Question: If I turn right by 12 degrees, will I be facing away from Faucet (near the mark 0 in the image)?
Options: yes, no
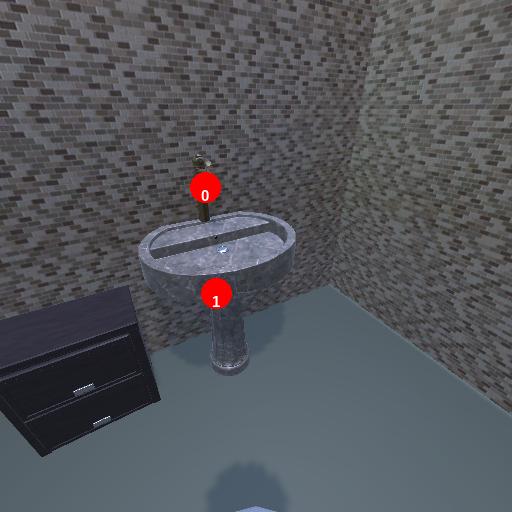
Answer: yes